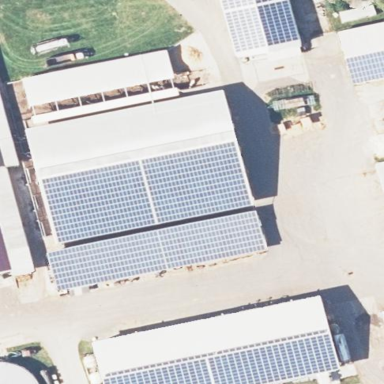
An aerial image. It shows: Building equipped with small solar photovoltaic panel for electricity generation.